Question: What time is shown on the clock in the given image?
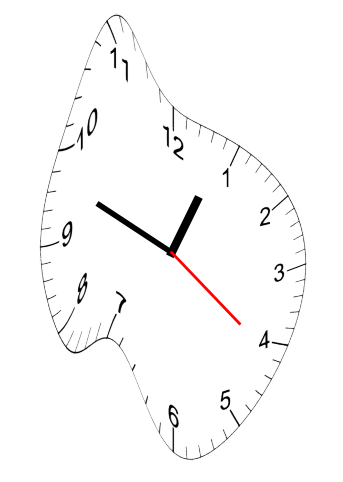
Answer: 12:48:21